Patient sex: M
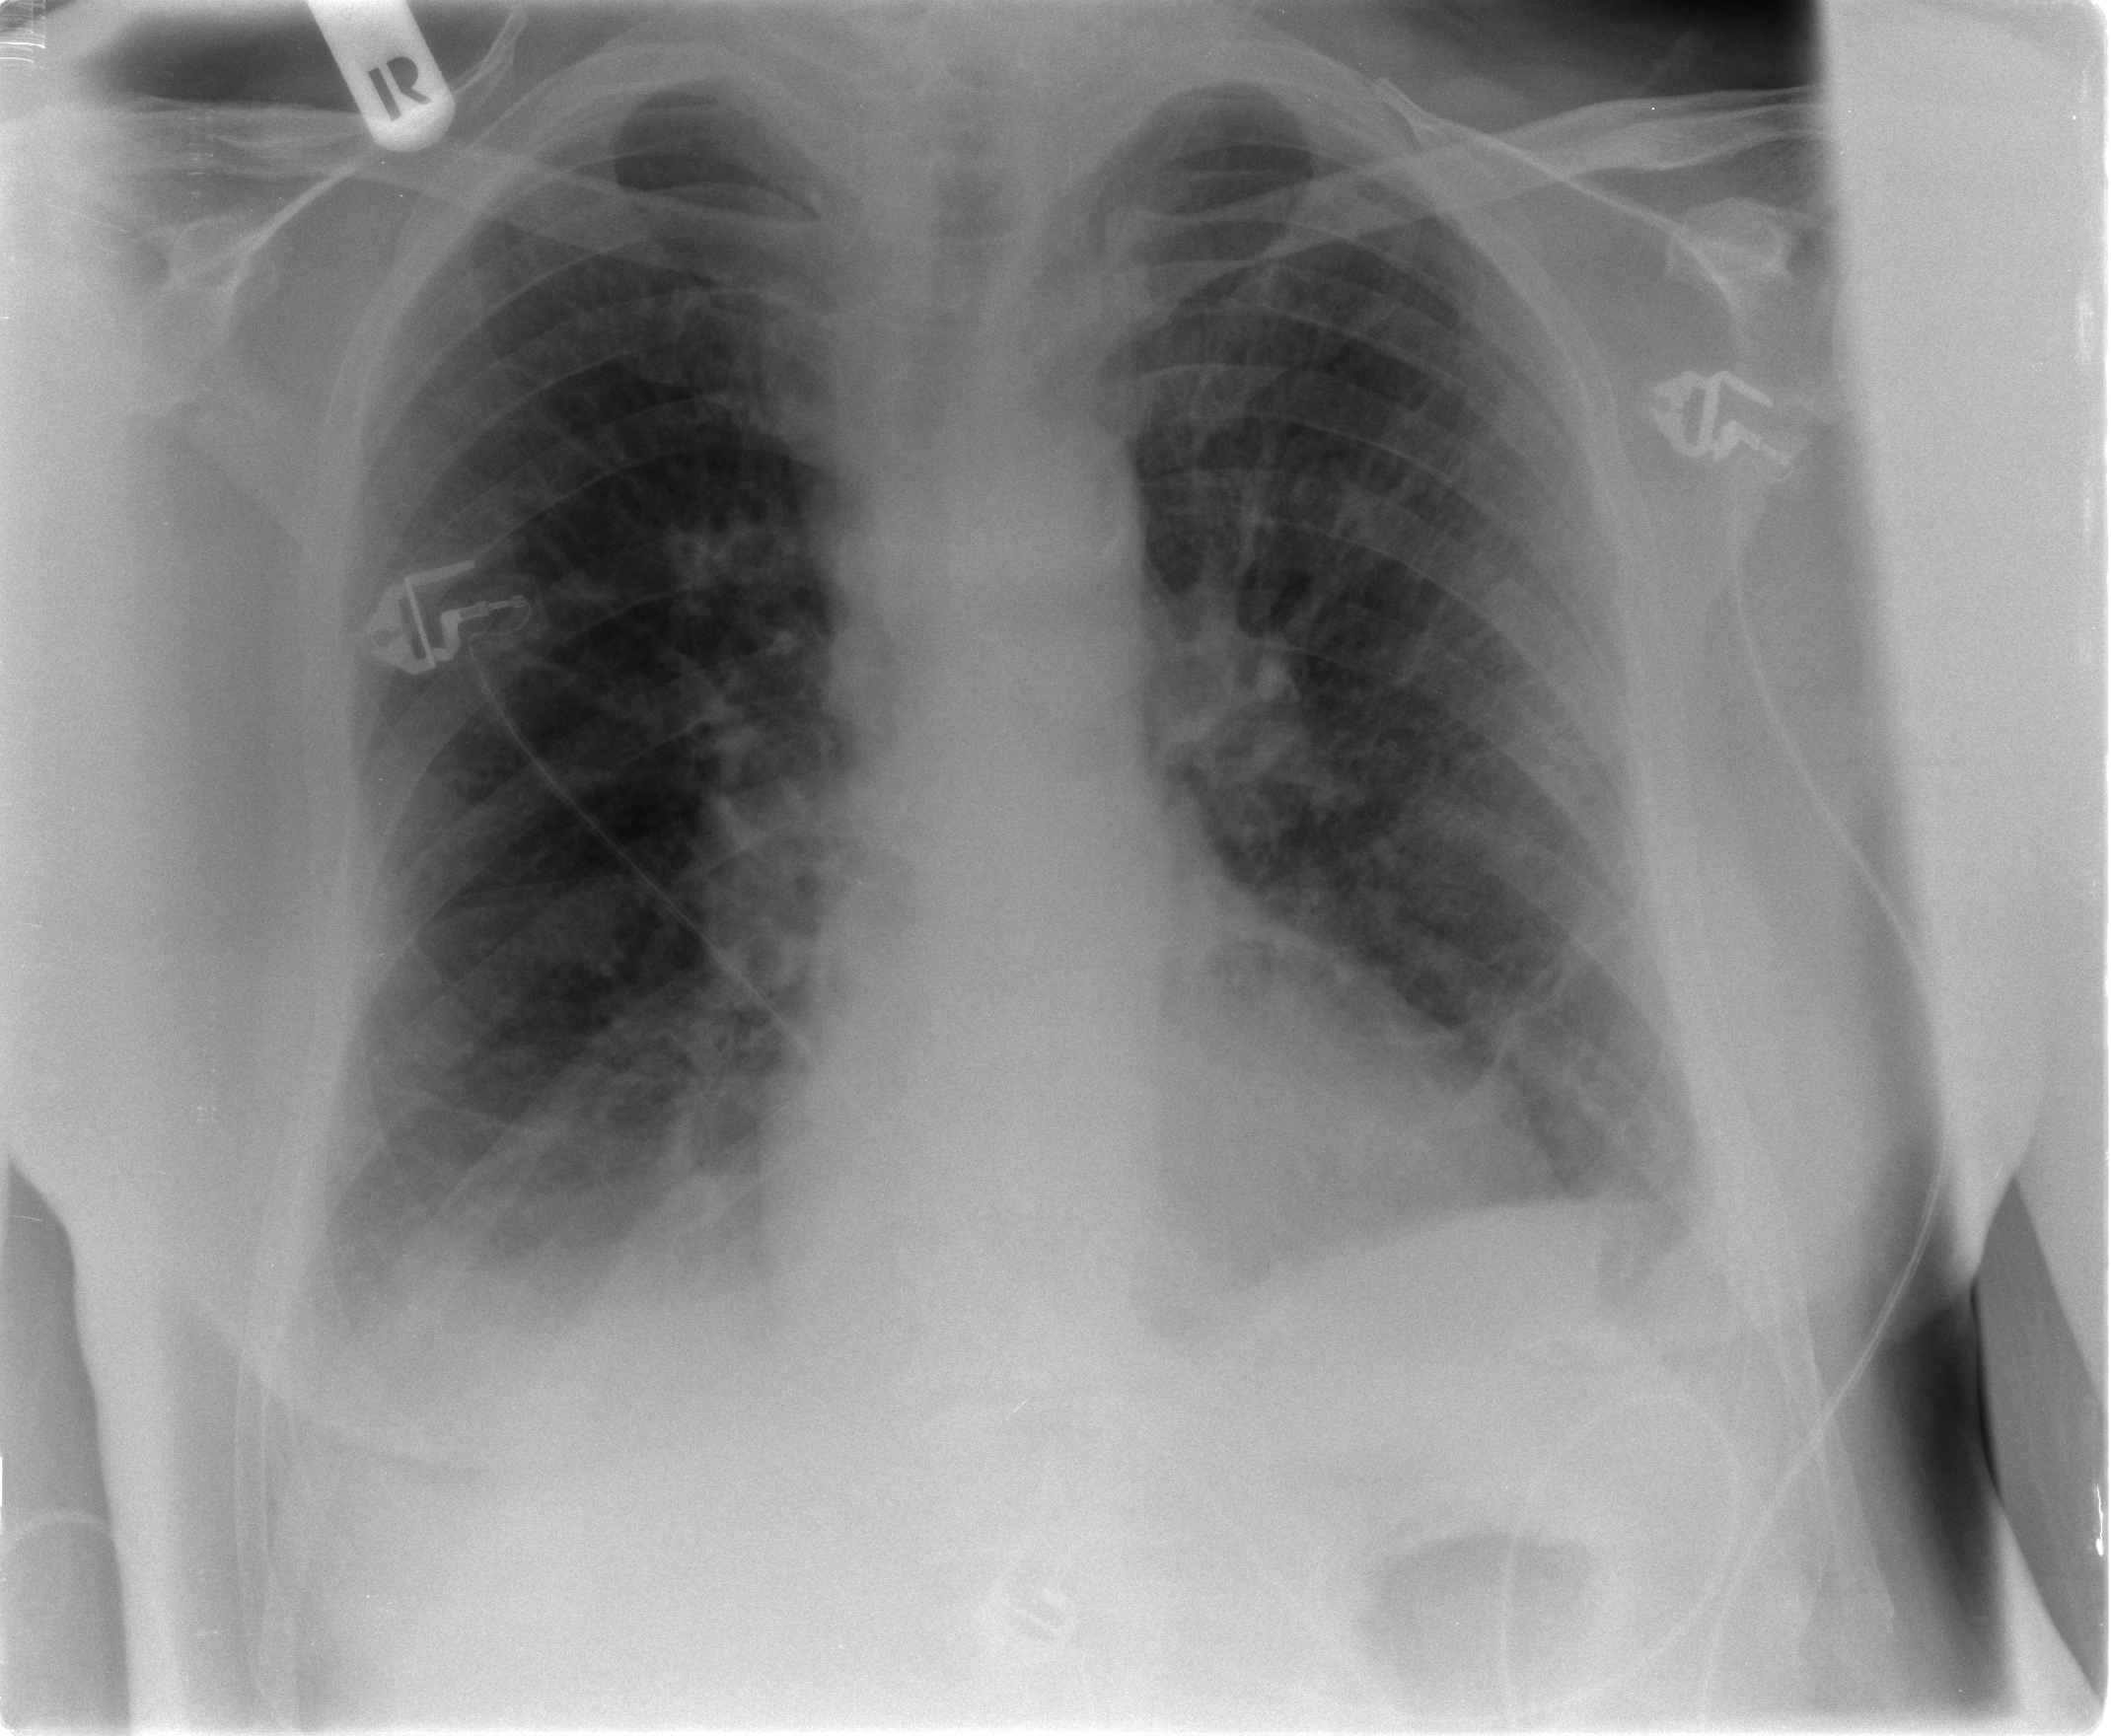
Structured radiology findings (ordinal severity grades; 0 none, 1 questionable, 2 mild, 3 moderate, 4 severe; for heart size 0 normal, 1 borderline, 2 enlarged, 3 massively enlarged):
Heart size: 1
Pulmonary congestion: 3
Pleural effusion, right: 2
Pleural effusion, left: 2
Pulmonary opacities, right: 0
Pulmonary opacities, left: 0
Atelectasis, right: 2
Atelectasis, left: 2